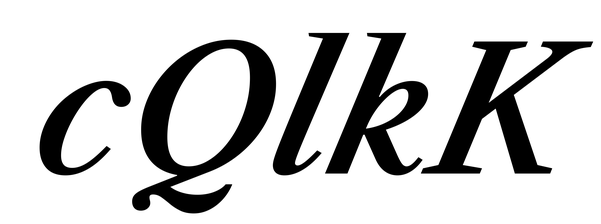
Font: LibreCaslonText-Italic_SemiBold_Italic